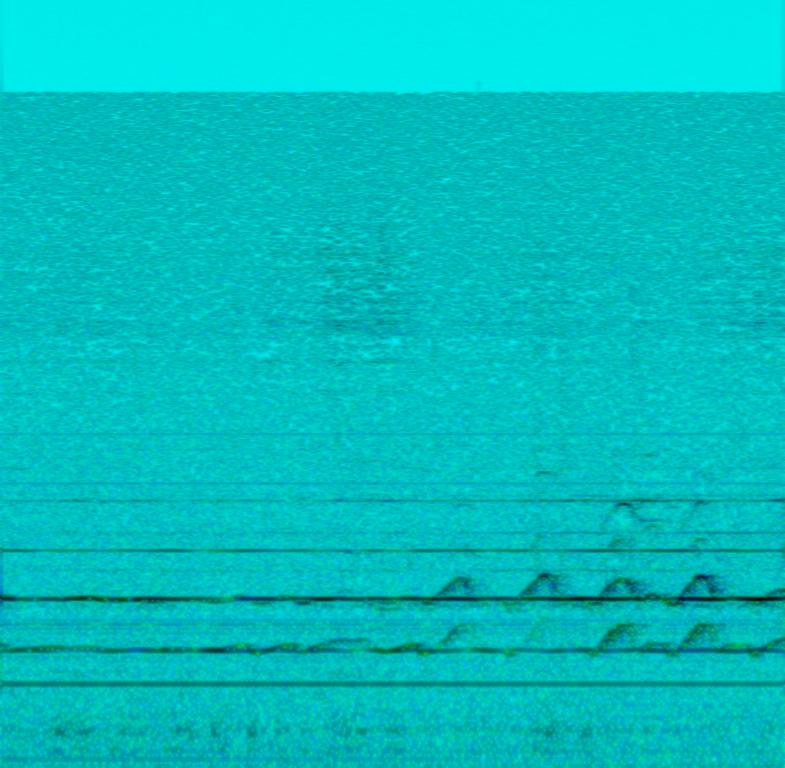
This audio clip features the sound produced at a particular frequency by a Tibetan singing bowl. This produces a continuous ringing sound. Toward the end of the clip, some other animal sounds can be heard. There are no other instruments in this song. This song can be played at a meditation center.